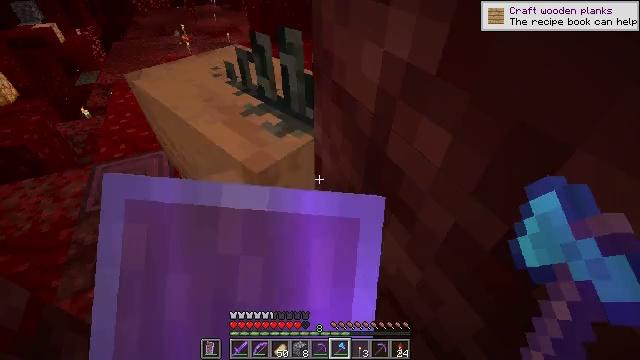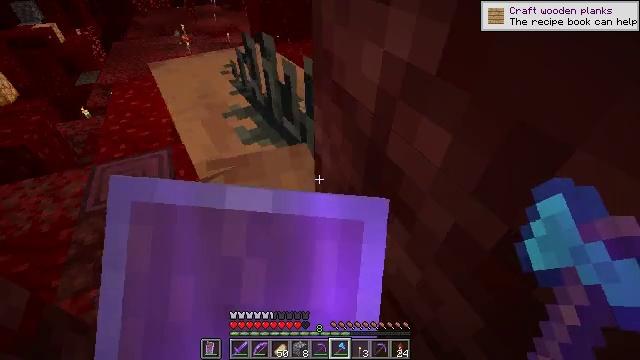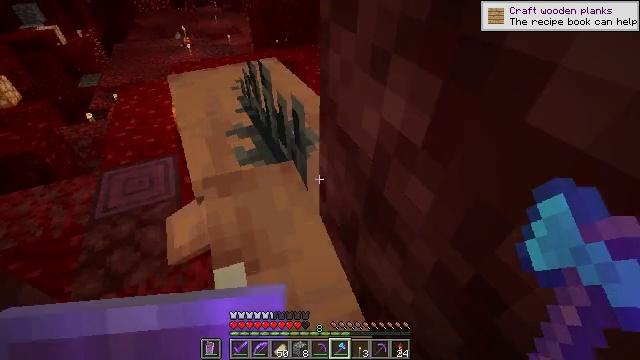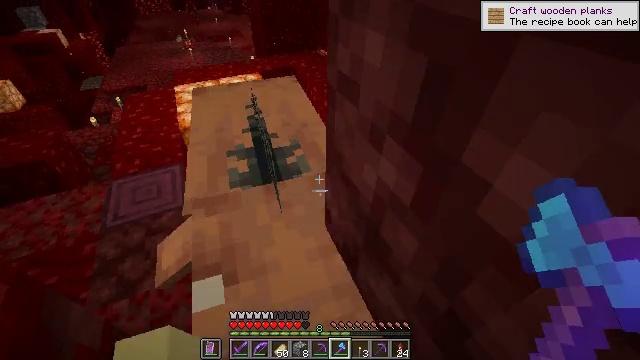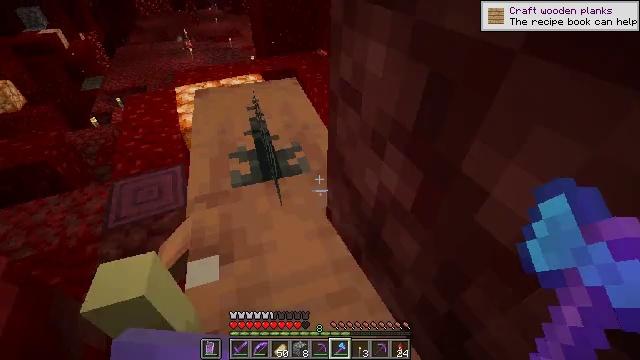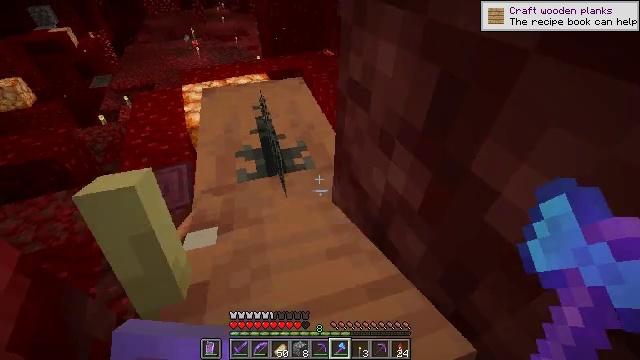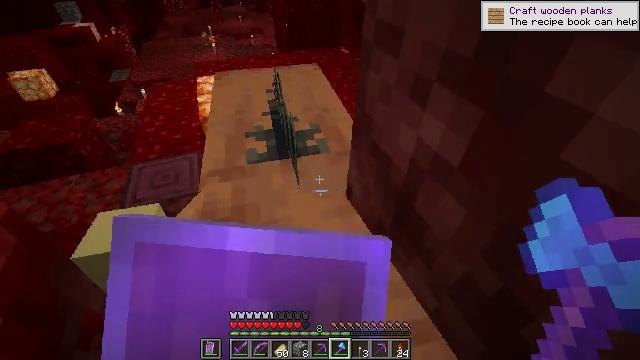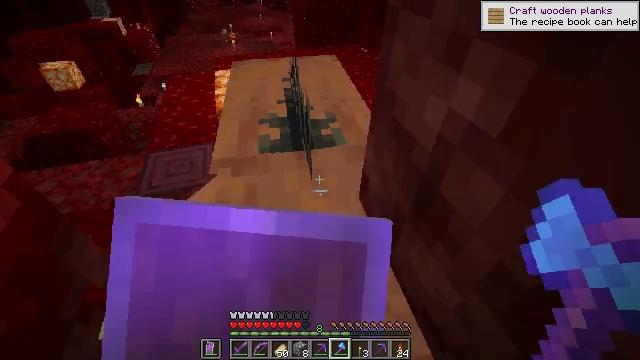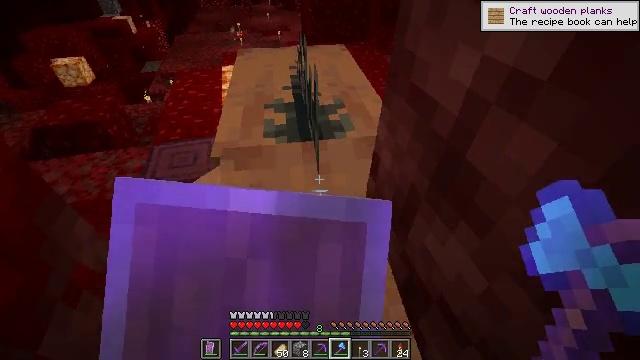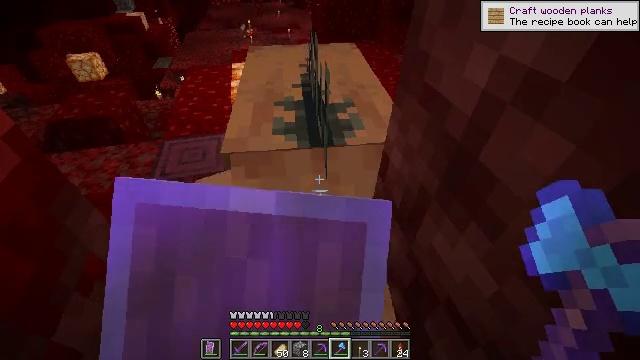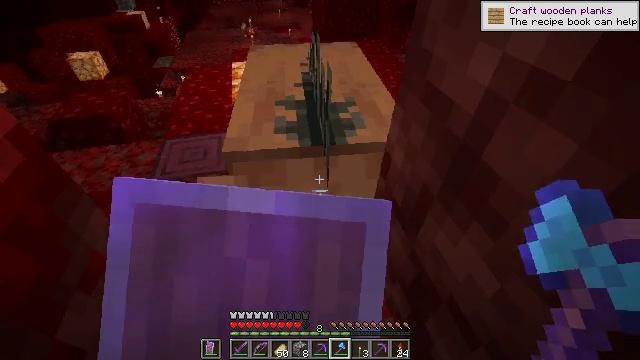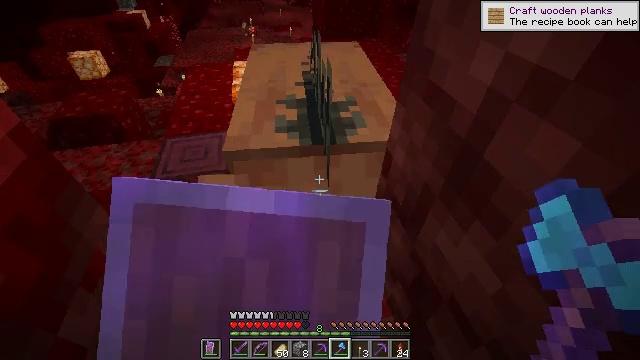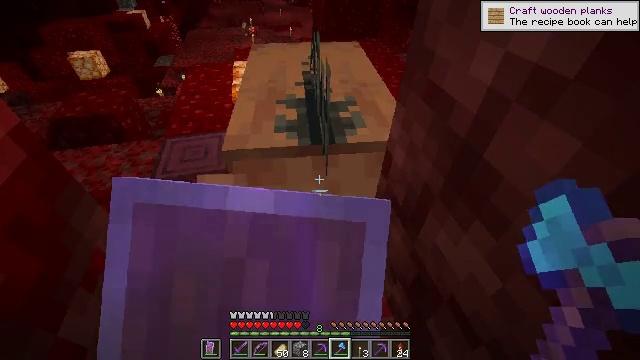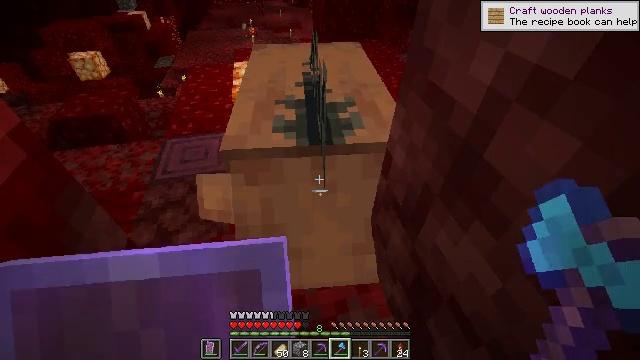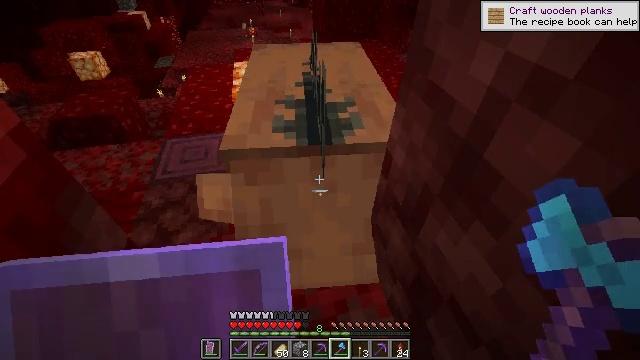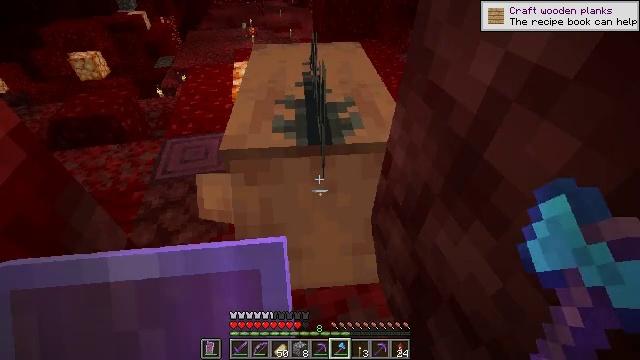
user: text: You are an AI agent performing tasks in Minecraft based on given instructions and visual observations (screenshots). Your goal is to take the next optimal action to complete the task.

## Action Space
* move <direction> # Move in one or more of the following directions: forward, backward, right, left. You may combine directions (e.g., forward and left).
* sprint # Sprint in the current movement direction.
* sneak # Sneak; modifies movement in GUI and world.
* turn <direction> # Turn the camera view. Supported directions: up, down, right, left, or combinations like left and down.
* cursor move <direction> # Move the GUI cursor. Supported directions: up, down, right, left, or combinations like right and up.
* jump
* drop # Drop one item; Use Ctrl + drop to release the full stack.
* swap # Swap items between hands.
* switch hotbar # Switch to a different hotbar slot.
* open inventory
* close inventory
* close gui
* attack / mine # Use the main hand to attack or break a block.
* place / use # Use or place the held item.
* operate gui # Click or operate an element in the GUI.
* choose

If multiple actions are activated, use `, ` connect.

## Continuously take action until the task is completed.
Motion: motion action
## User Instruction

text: Combat the hoglin.
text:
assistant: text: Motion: sneak, use / place
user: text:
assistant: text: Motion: sneak, use / place
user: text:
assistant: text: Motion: sneak, use / place
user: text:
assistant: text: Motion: sneak, use / place
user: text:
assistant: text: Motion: sneak, turn left, use / place
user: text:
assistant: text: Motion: sneak, turn left, use / place
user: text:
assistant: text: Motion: sneak, turn left, use / place
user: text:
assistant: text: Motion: sneak, turn left, use / place
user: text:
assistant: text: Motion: sneak, turn left, use / place
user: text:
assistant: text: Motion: sneak, use / place
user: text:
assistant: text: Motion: sneak, use / place
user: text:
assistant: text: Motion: sneak, use / place
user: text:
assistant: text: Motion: sneak
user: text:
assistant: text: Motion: sneak
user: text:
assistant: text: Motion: sneak
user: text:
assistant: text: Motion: sneak
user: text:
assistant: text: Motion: sneak, attack / mine
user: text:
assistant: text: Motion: sneak, attack / mine
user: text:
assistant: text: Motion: sneak, attack / mine
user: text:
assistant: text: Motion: sneak, attack / mine
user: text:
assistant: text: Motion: sneak, use / place
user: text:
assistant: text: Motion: sneak, use / place